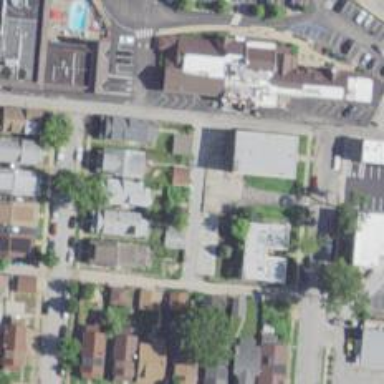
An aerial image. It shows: Alley classified as service road.